Chest X-ray. View position: PA
Patient age: 57
Patient sex: F
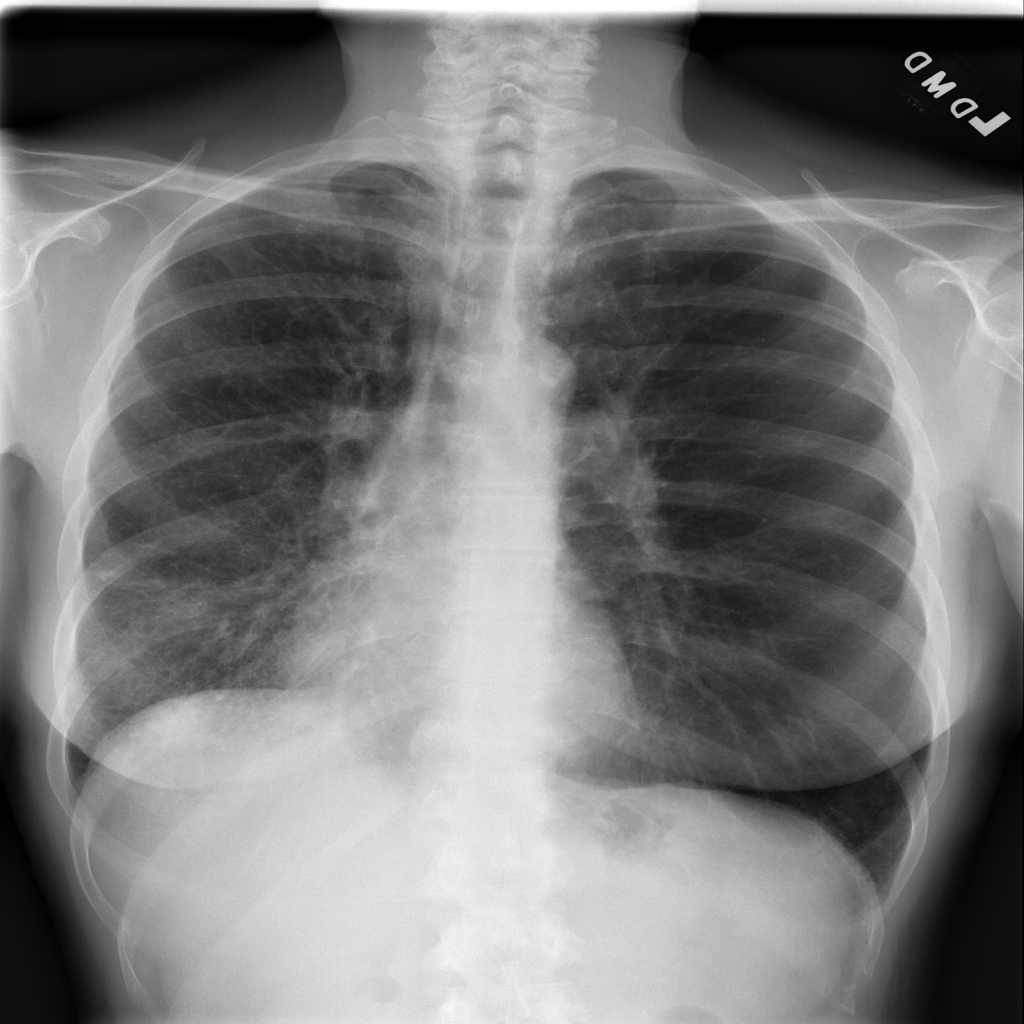
Finding: Pneumothorax